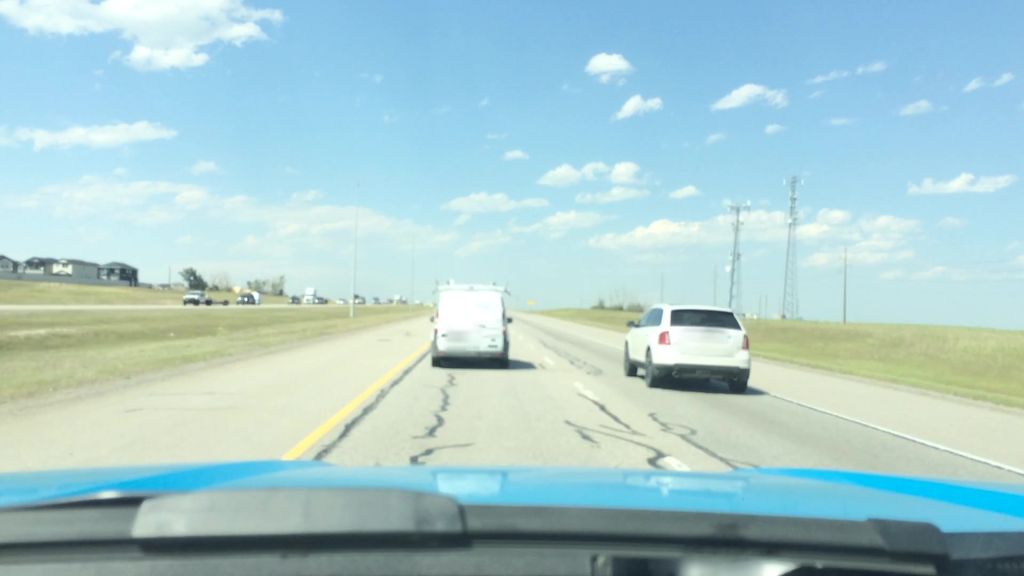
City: calgary